Question: So..... Thought I'd have a go at creating a website from scratch! Was off to a decent start, but am now stuck. I have obviously tried to find a solution on the net, but NOTHING seems to work.
As the title suggests I cannot get my text to wrap around my floating image properly!
This is my CSS:
'''
#main h2 {
padding: 0px 15px 0px 15px;
font-family: Arial;
}
#main p {
padding: 0px 15px 5px 15px;
font-family: Arial;
line-height: 25px;
}
#main img {
float: right;
margin: -140px 15px 0px 0px;
border-radius: 15px;
{
'''
And the html:
'''
<!DOCTYPE html>
<html>
<head>
<link type="text/css" rel="stylesheet" href="stenbjergcamping.css"/>
<title>Stenbjerg Campingplads</title>
<body>
<img src="C:\Users\Desktop\Stenbjerg Camping\images\collage.png" />
<div id="main">
<h2>Velkommen til Stenbjerg Camping</h2>
<p>Stenbjerg Camping er en campingplads beliggende i en af Danmarks smukkeste landsbyer. Med mindre end 2 kilometer til Stenbjerg Landings-plads omgivet af havet og klithederne og bare et stenkast fra de store klitplantager finder du n&aelig;ppe et mere afslappende sted at koble af.<p> <p>Stenbjerg Camping er beliggende i hjertet af Danmarks f&oslash;rste og st&oslash;rste nationalpark: Nationalpark Thy, som byder p&aring; rige muligheder for naturoplevelser og friluftsliv. Dette er ogs&aring; grundlaget hos Stenbjerg Camping, hvor fokus netop er p&aring; natur og fred og ro.</p>
<img src="C:\Users\Desktop\Stenbjerg Camping\images\welcome.jpg" />
</div>
</body>
</head>
</html>
'''

Any help would be greatly appreciated! I have been stuck for so long.
Mike
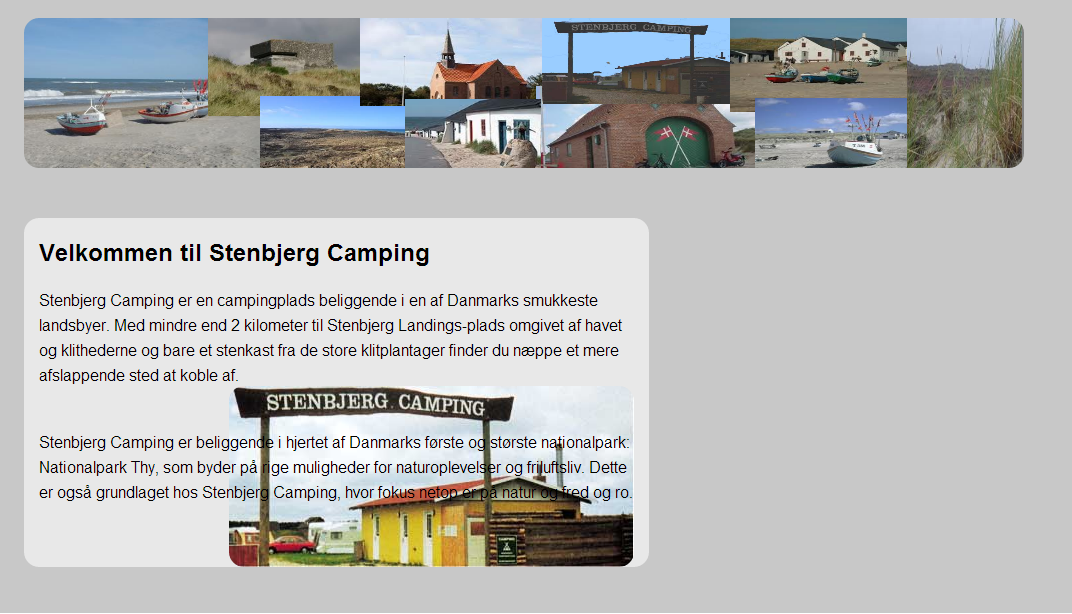
Answer: check this <URL>
I changed your 'HTML'. You have to insert the 'image' between 'P'